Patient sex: F
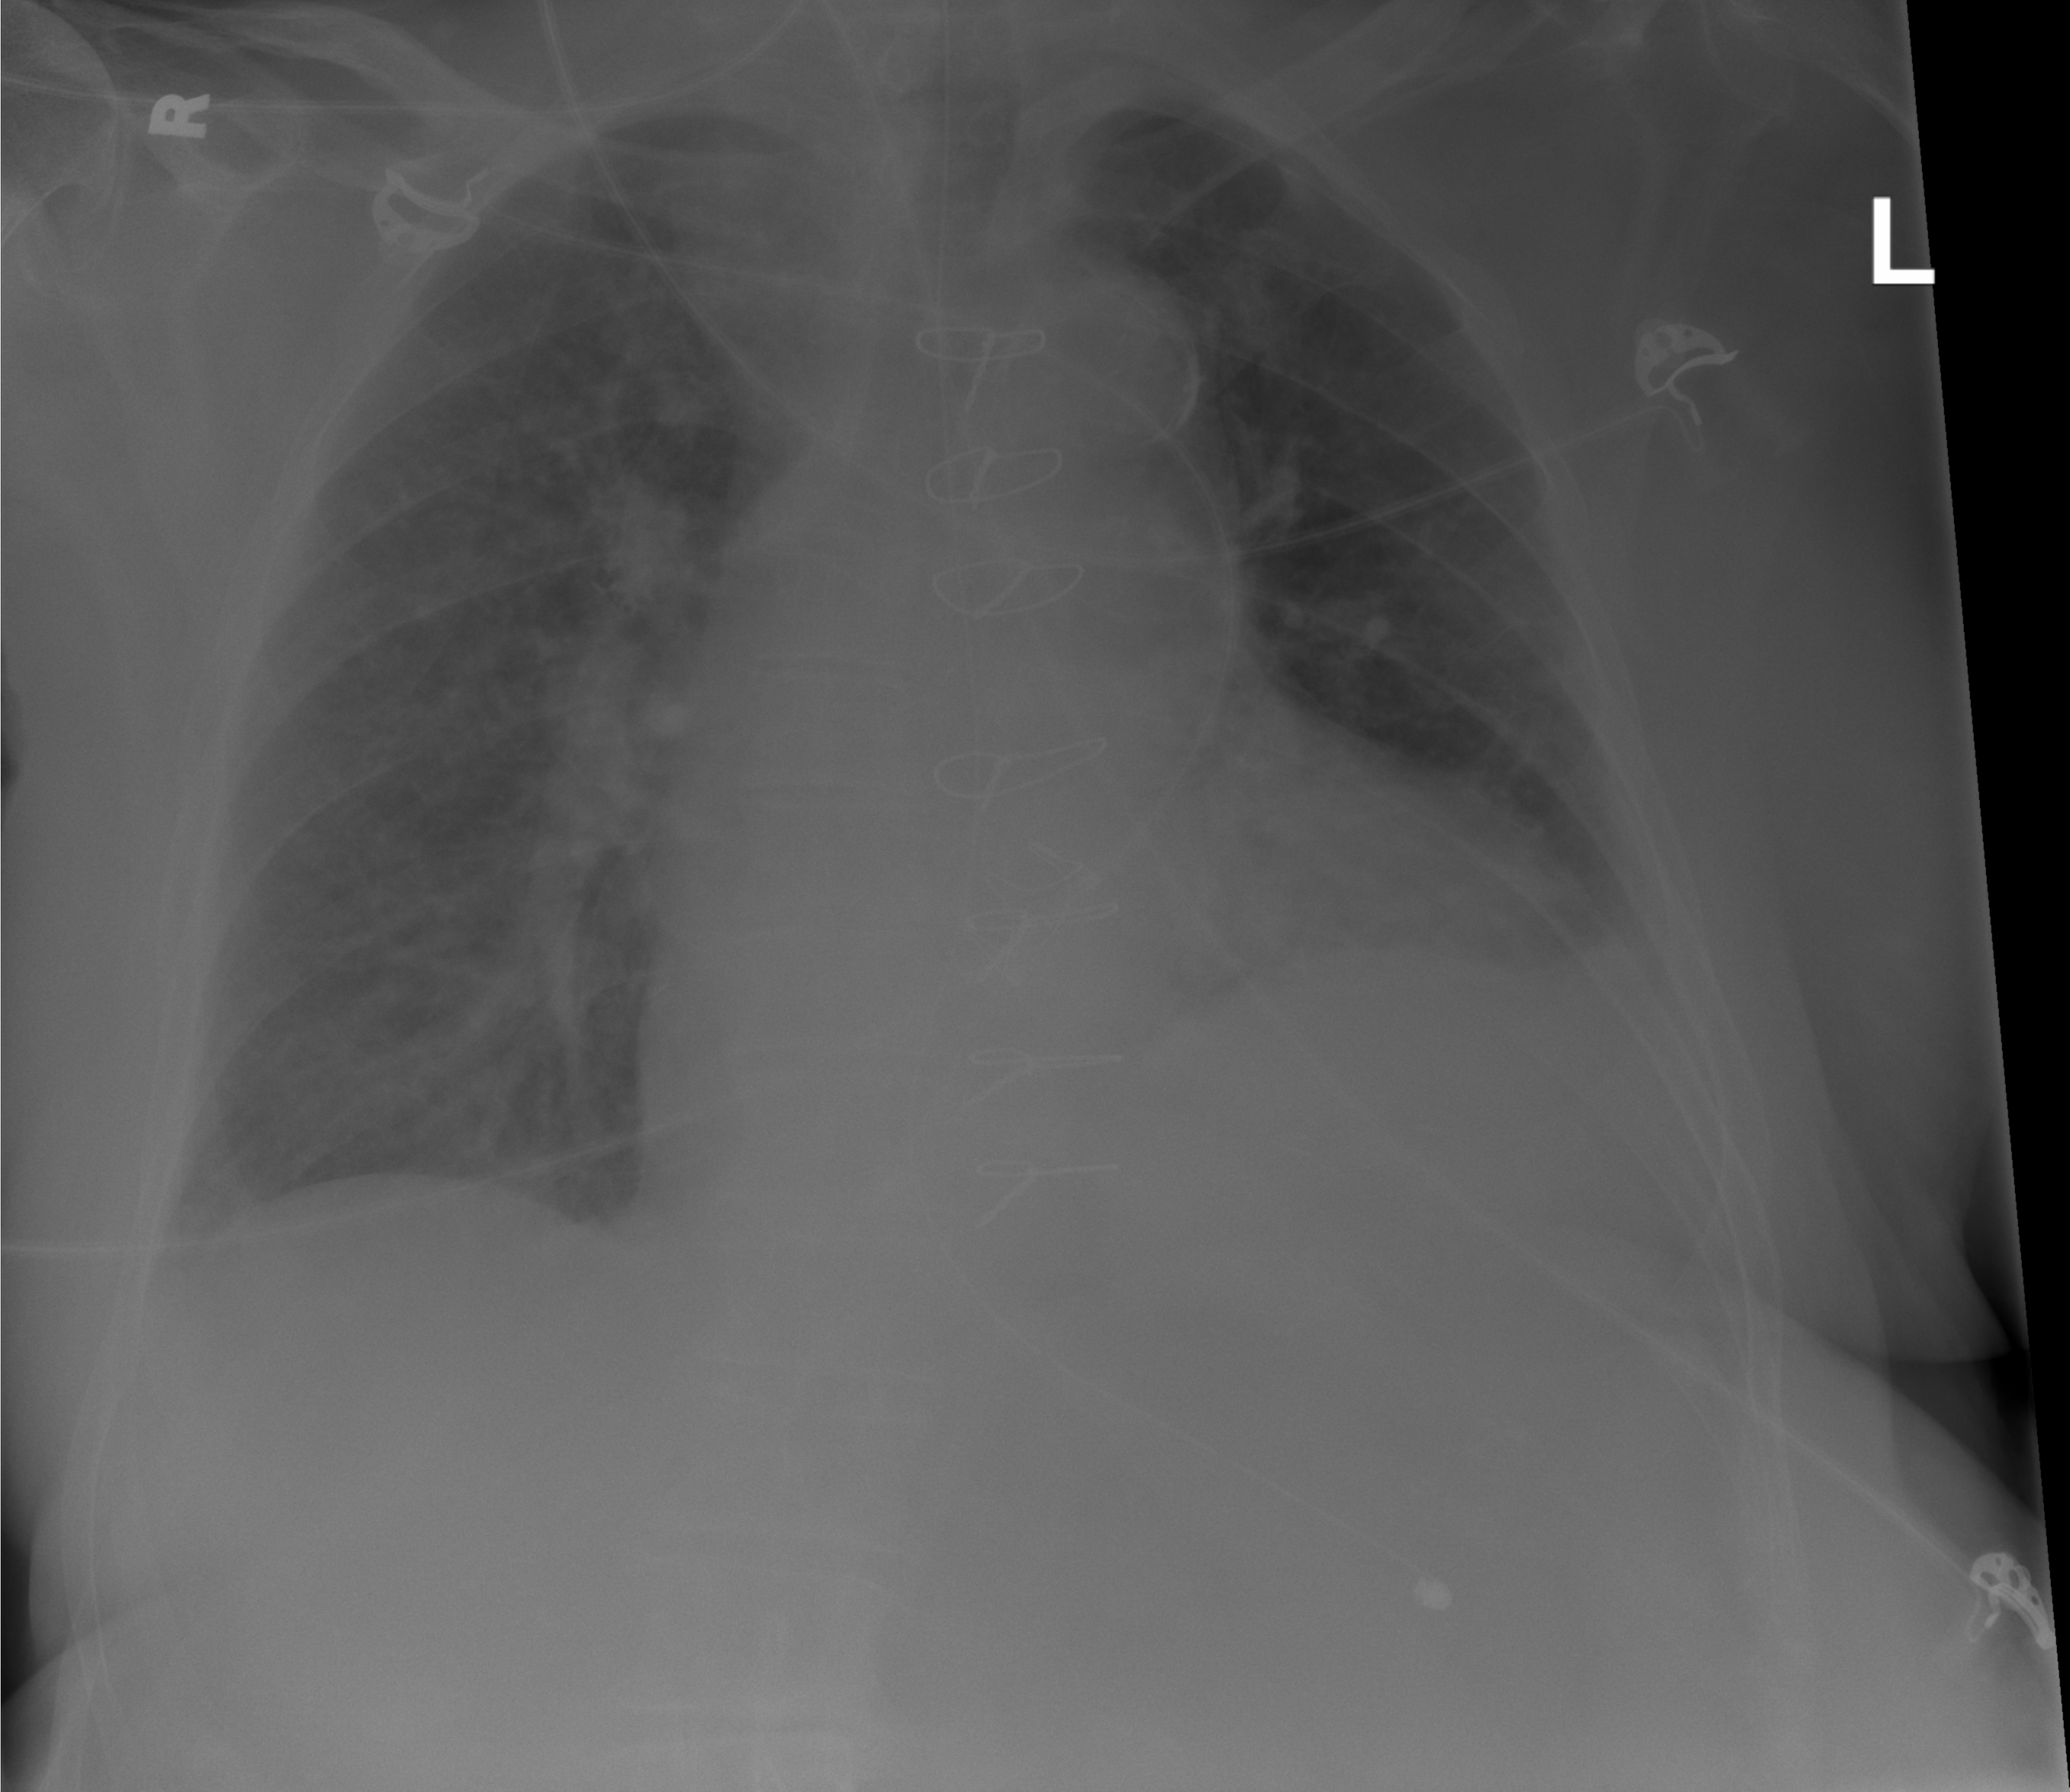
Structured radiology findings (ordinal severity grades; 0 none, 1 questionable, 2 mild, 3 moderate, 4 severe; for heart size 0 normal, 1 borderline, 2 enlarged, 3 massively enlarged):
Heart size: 2
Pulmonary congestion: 2
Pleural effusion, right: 2
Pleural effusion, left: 2
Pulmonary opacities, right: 2
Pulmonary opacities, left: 0
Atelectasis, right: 2
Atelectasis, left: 2